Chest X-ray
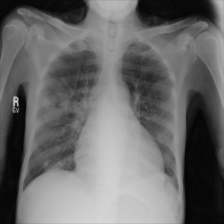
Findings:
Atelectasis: negative
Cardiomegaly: negative
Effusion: negative
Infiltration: positive
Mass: negative
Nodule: positive
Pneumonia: negative
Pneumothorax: negative
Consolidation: negative
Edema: negative
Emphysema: negative
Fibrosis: negative
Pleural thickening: negative
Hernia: negative